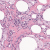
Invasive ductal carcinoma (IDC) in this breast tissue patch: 0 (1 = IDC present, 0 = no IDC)